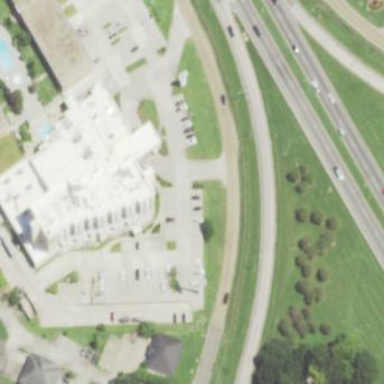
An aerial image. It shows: Hotel building.